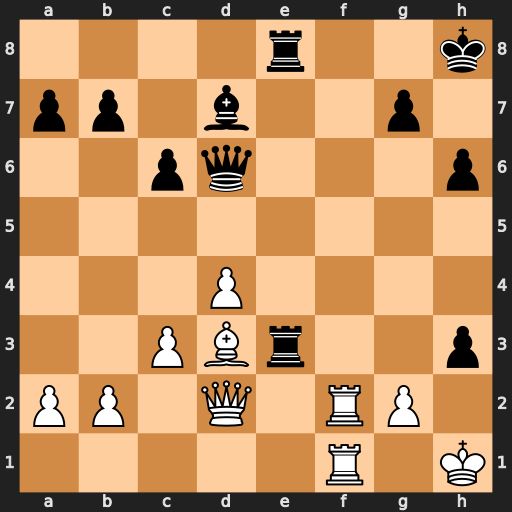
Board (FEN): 4r2k/pp1b2p1/2pq3p/8/3P4/2PBr2p/PP1Q1RP1/5R1K
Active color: w
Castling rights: -
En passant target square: -
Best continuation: Qxe3 hxg2+ Kxg2 Qd5+ Qf3